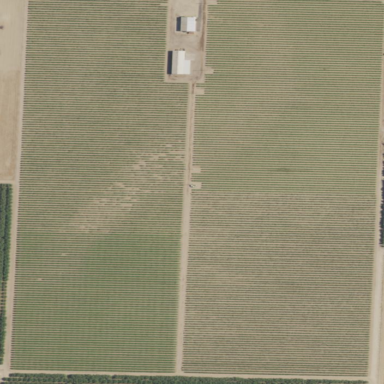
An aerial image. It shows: Vineyard.